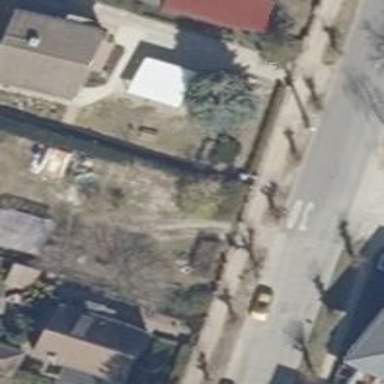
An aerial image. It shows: Driveway.